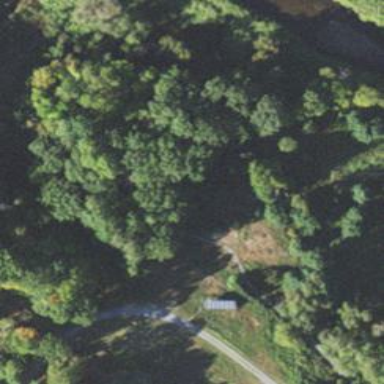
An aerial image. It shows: Abandoned railway path.